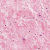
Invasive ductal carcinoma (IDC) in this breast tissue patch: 0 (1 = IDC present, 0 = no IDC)